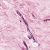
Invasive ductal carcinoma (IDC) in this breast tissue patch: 0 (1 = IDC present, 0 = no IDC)